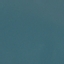
Land use / land cover class: SeaLake